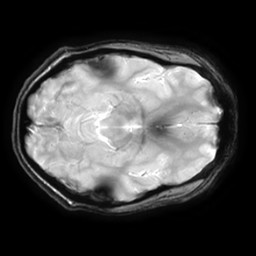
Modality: T2starw
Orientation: axial
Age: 22
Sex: female
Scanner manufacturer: ge
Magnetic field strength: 3 T
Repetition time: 0.65 s
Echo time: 0.02 s